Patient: sex M, age 47
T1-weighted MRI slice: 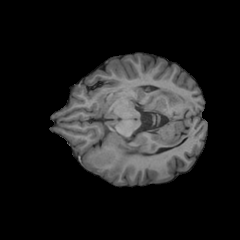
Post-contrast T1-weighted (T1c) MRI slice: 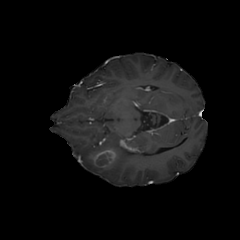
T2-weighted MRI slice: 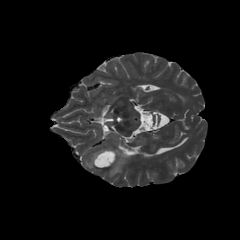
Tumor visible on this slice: yes
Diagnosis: Glioblastoma, IDH-wildtype
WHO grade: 4